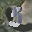
Label: 5